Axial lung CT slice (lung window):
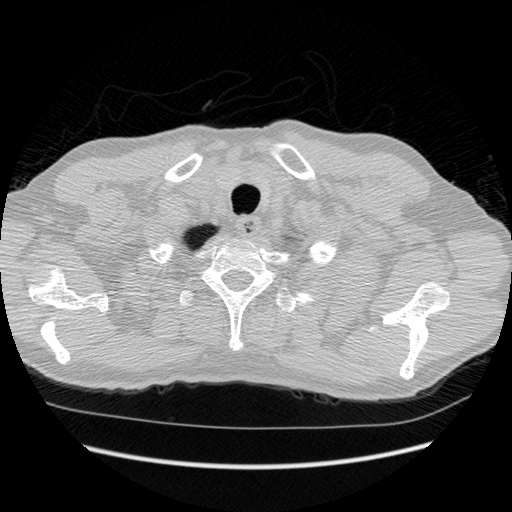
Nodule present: no